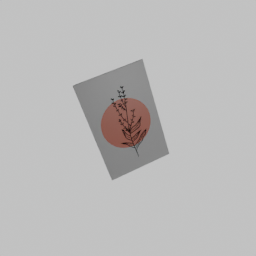
Label: decoration